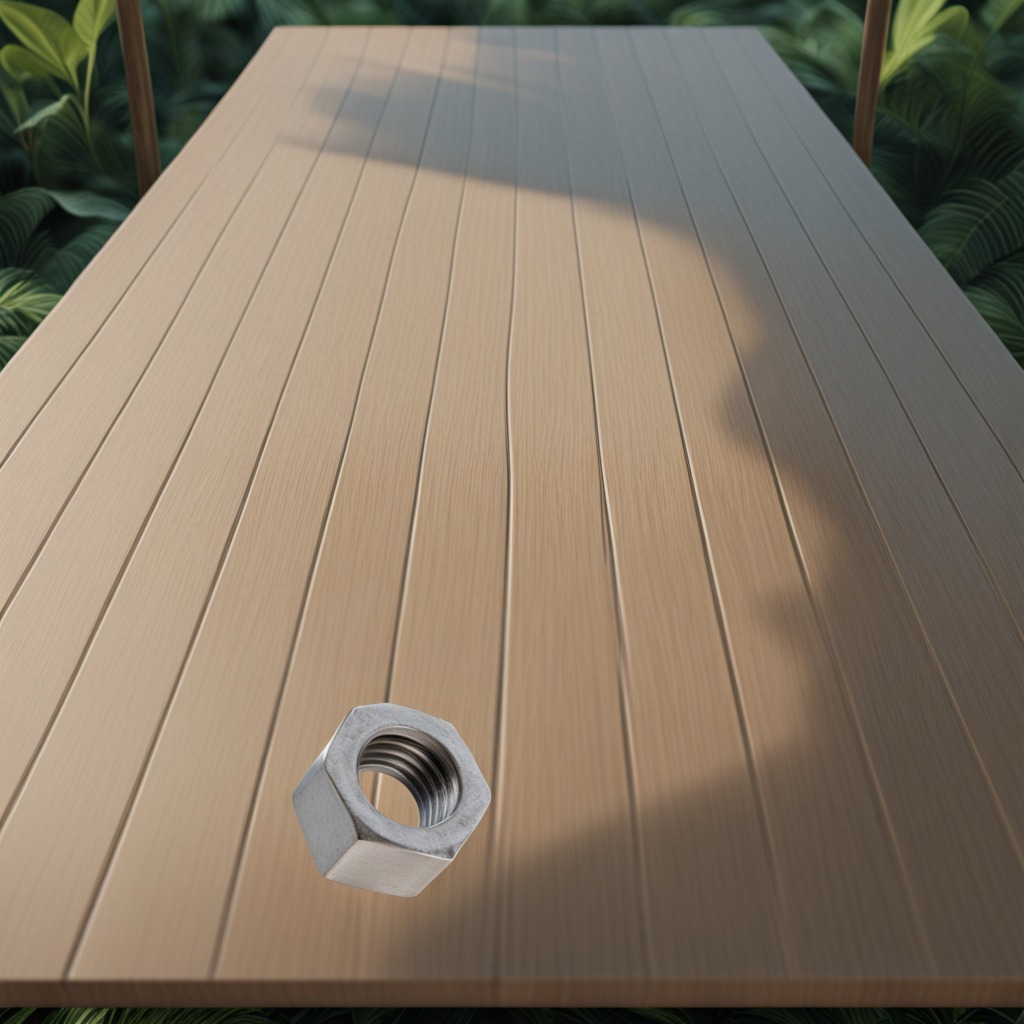
A metal nut is lying on the wooden table.